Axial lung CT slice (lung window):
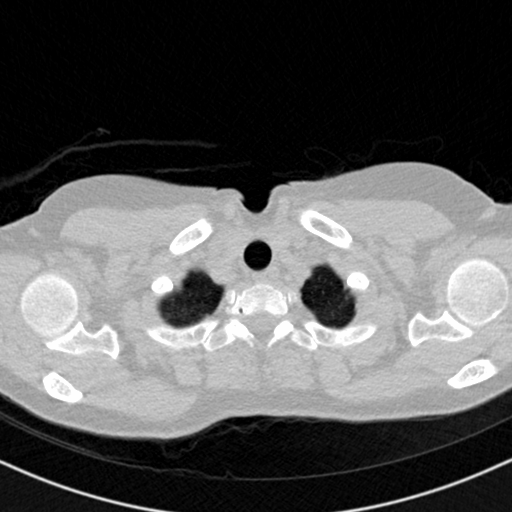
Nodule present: no